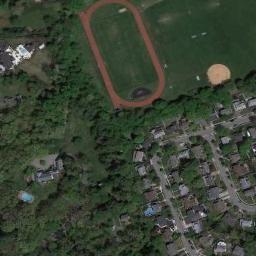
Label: ground_track_field